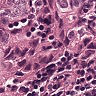
Metastatic tissue present: yes